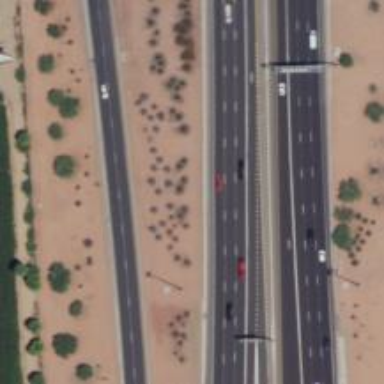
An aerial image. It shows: Motorway junction.